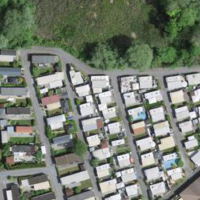
EUNIS habitat code: 53
Species observed at this site:
Acer campestre
Lamium galeobdolon